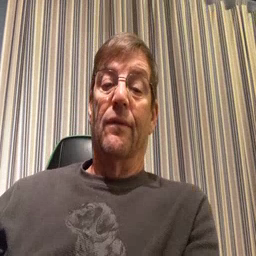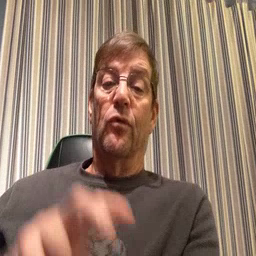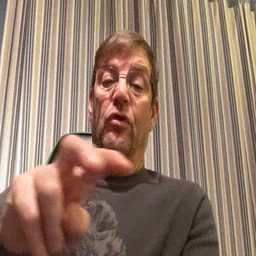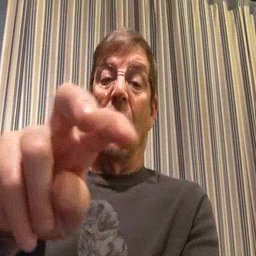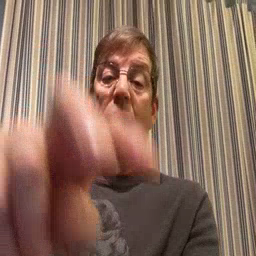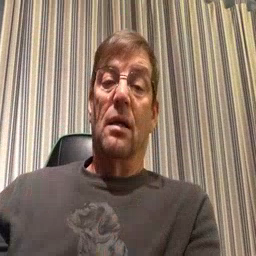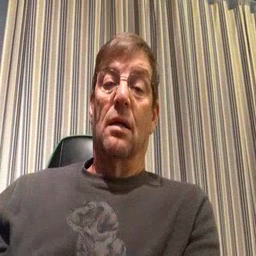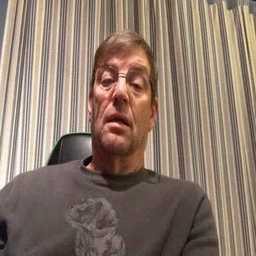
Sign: ride